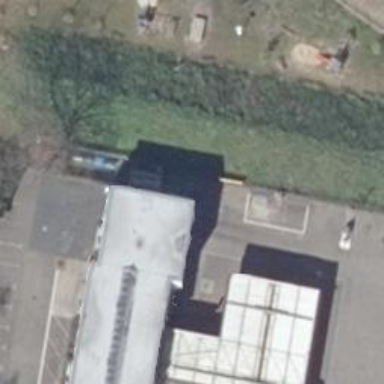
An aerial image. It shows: Car wash facility.